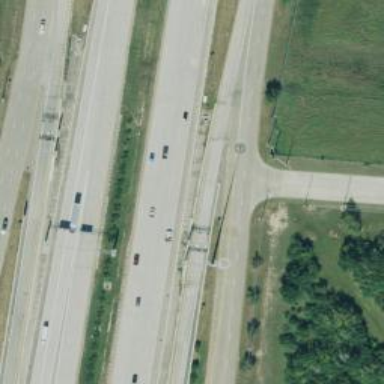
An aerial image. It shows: Secondary road with frontage road.